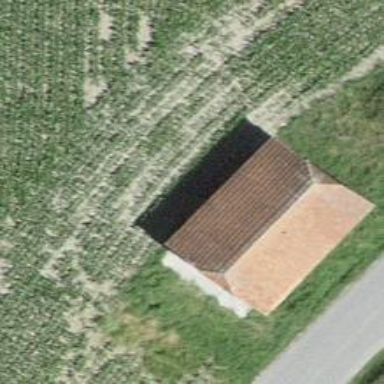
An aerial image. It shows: Barn.